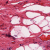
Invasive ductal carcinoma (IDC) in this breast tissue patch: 0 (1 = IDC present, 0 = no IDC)